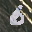
Label: 6